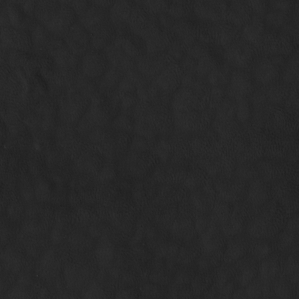
Label: non_frost